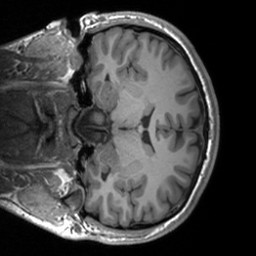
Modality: T1w
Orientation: coronal
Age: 19
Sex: male
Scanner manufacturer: siemens
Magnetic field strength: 3 T
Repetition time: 1.9 s
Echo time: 0.00226 s